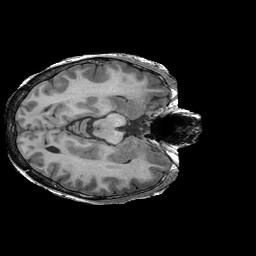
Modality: T1w
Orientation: axial
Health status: ill
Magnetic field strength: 3 T